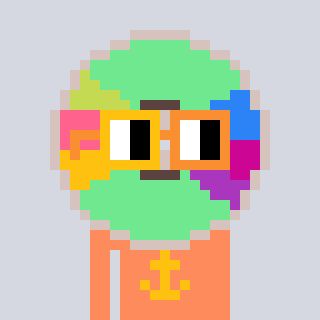
a pixel art character with square yellow and orange glasses, a cd-shaped head and a peachy-colored body on a cool background